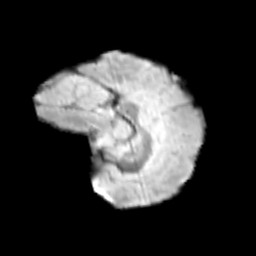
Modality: T2w
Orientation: sagittal
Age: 11
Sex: female
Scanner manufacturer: siemens
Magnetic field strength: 3 T
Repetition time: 3.8 s
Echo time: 0.07 s